Interaction volume radius: 10 \u00c5
Interaction volume height: 15 \u00c5
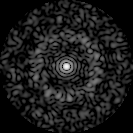
Disorder parameter: 0.8422